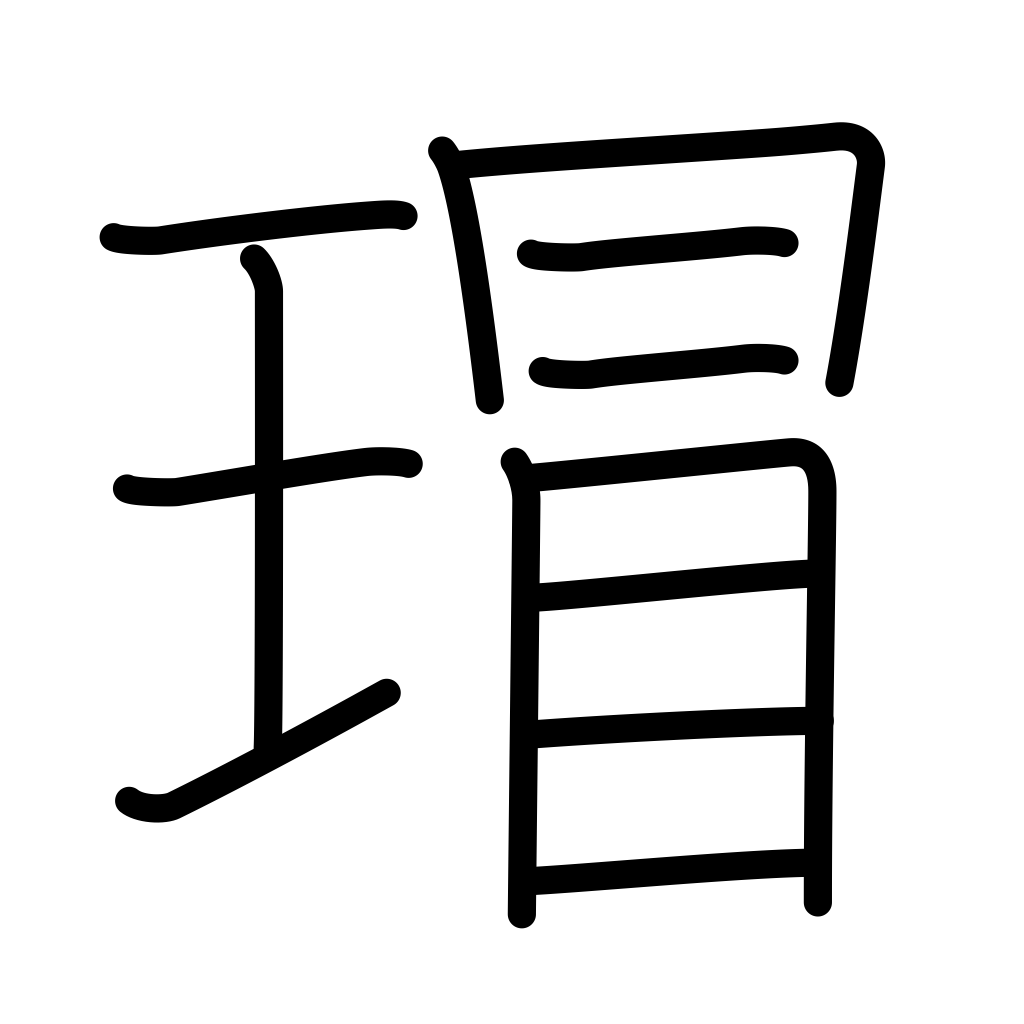
Meaning: ancient Chinese imperial jewels